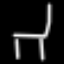
Label: chair